Interaction volume radius: 5 \u00c5
Interaction volume height: 15 \u00c5
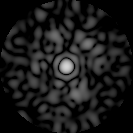
Disorder parameter: 0.8485